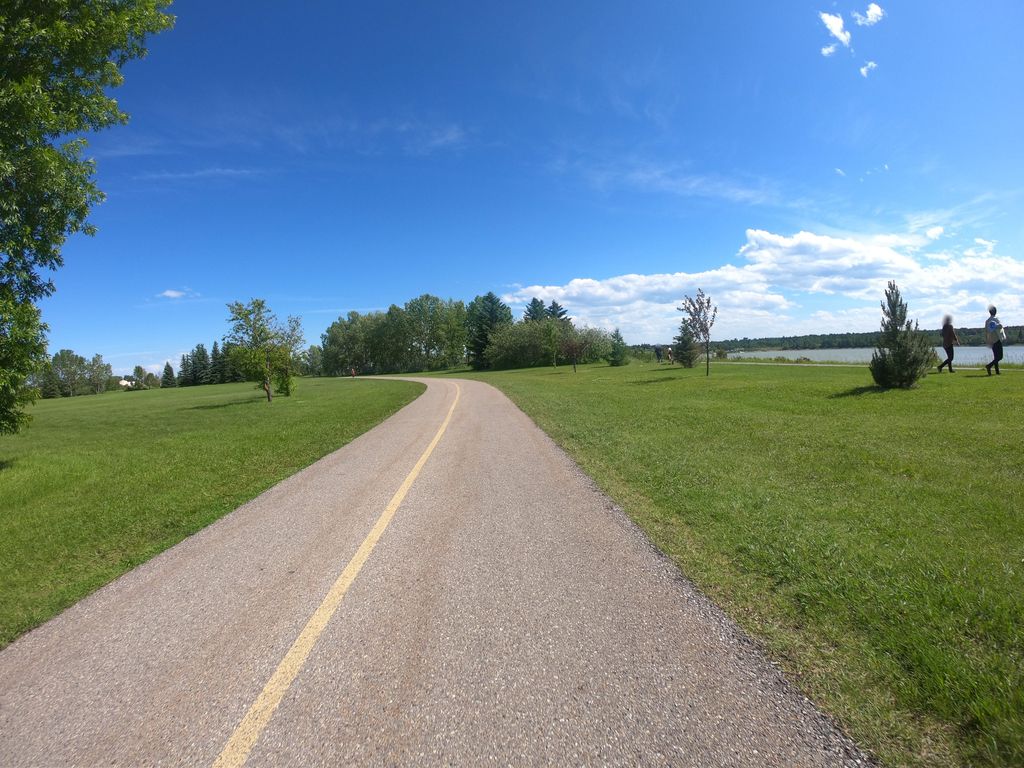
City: calgary